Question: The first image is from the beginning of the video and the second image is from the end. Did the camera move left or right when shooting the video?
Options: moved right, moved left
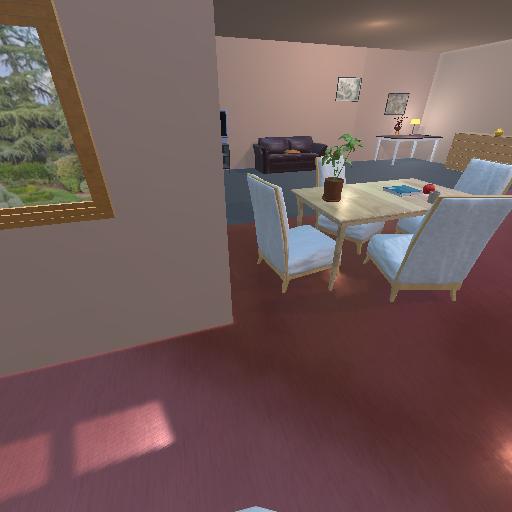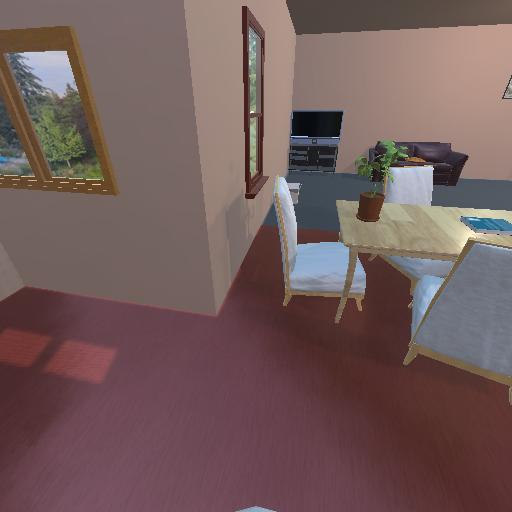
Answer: moved right